Field crop: maize
Growth stage: 2
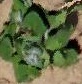
Species: chenopodium